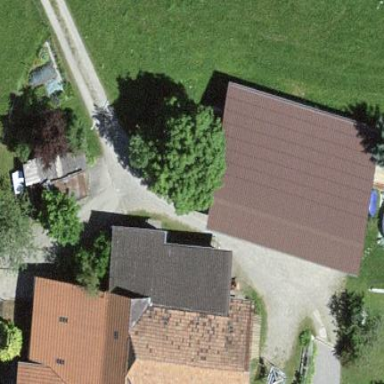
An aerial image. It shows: Shed building.